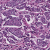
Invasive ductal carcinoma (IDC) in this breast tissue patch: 1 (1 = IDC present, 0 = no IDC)